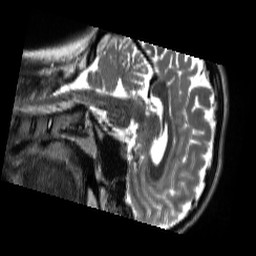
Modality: T2w
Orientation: sagittal
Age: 19
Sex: female